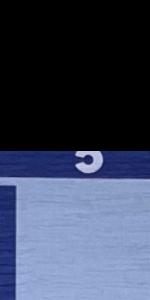
Label: Empty